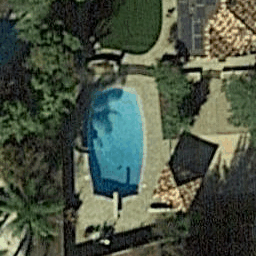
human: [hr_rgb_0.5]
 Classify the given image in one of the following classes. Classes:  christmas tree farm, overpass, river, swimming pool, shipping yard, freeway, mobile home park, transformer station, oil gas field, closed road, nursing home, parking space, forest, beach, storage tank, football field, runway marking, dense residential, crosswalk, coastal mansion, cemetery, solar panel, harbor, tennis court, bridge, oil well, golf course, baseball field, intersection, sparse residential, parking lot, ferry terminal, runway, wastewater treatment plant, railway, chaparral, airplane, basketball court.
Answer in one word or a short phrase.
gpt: swimming pool